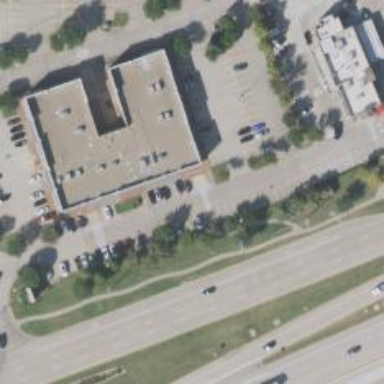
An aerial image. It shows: Healthcare clinic.